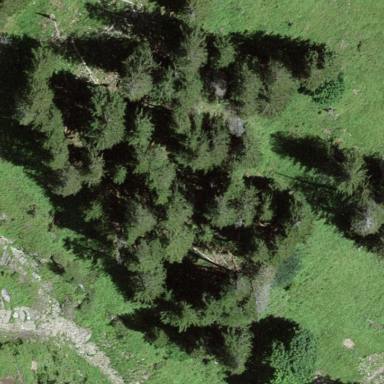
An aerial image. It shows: Forest area.